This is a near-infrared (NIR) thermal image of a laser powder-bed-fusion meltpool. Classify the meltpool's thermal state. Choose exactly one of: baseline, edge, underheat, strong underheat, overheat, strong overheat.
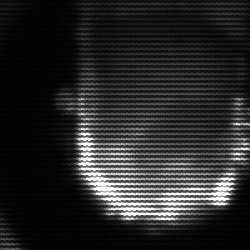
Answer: baseline